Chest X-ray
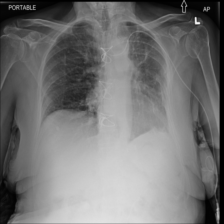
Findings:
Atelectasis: negative
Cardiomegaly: negative
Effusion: negative
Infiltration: negative
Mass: positive
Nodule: positive
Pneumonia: negative
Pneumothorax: negative
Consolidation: negative
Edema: negative
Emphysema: negative
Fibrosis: negative
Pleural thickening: negative
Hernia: negative